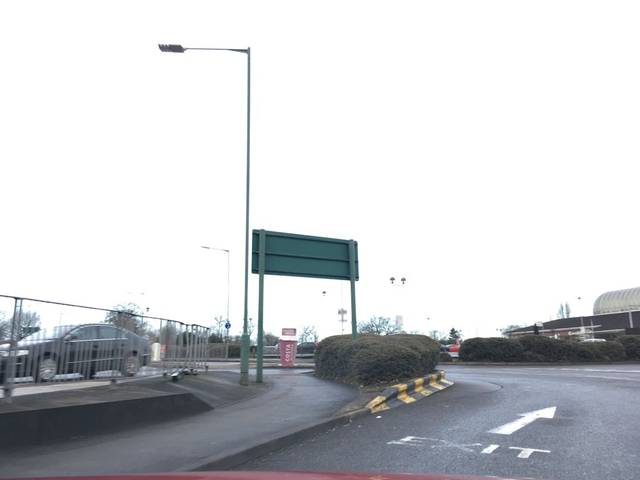
Region: United Kingdom
Coordinates: 52.382, -1.79